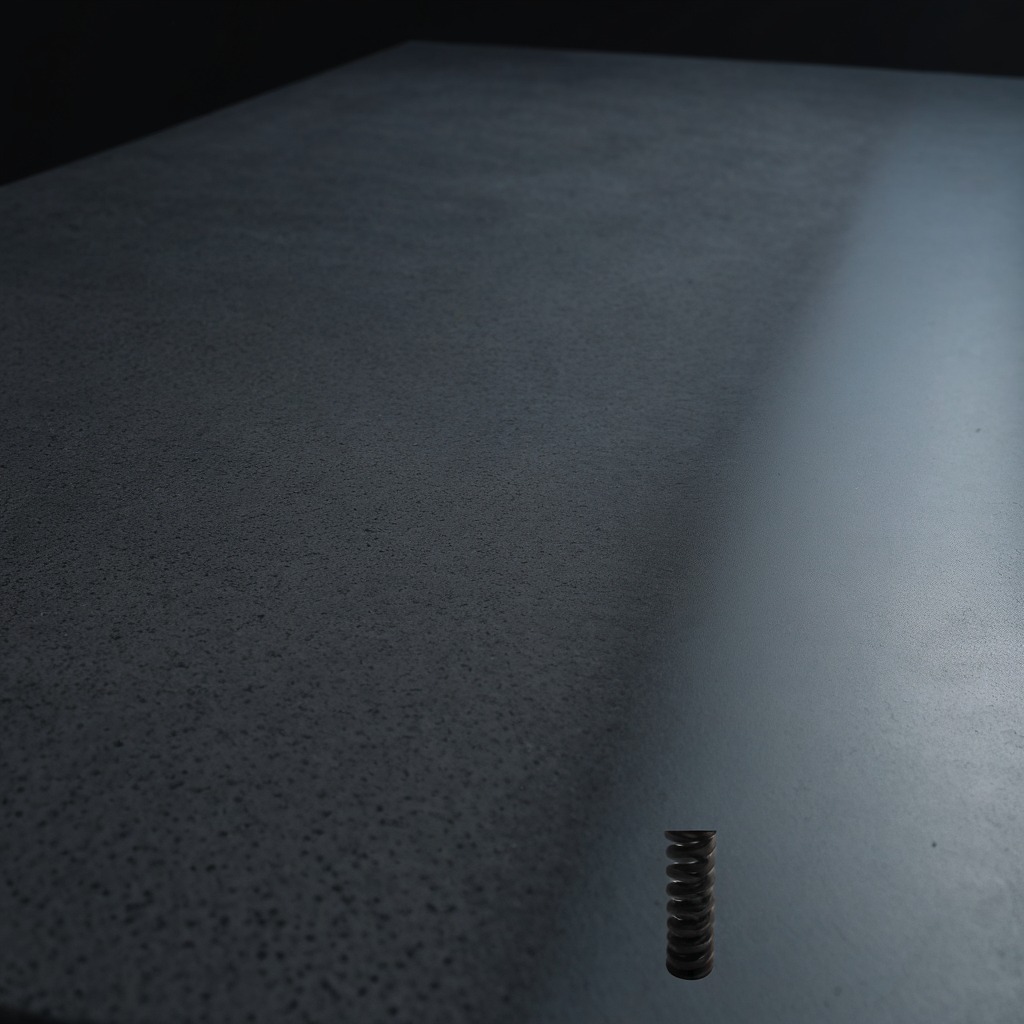
A coiled metal spring is lying on the clean granite table inside a workshop at night.